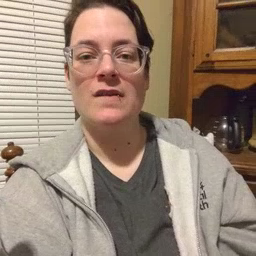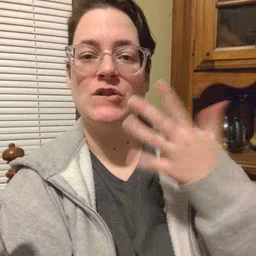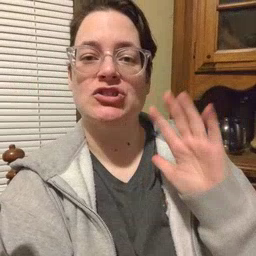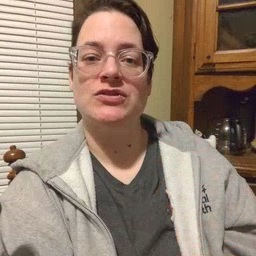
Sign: finish